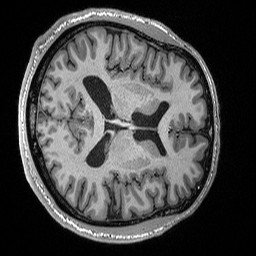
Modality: T1w
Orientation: axial
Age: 59
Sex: male
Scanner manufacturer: siemens
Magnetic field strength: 3 T
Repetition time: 2.3 s
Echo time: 0.00298 s